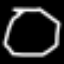
Label: octagon